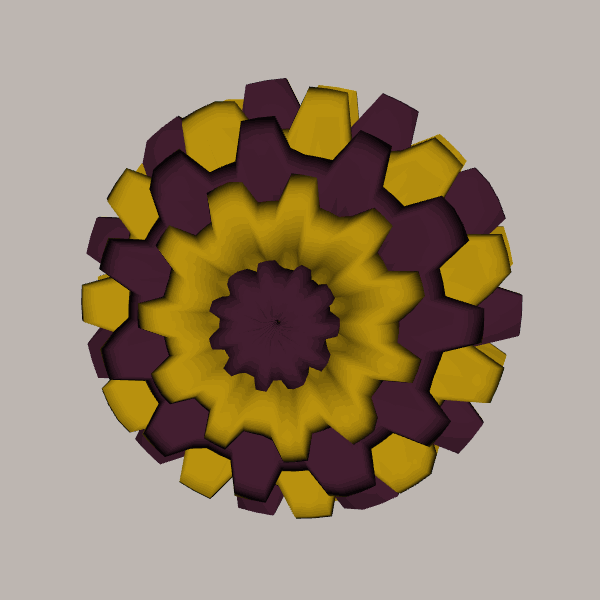
Background: light